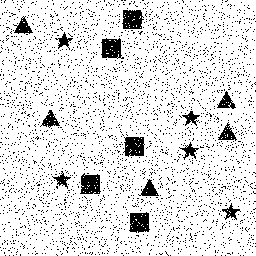
Squares: 5
Triangles: 5
Stars: 5
Total shapes: 15